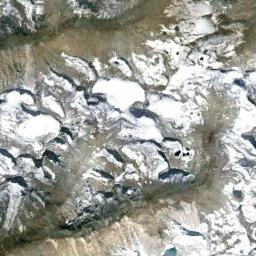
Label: snowberg